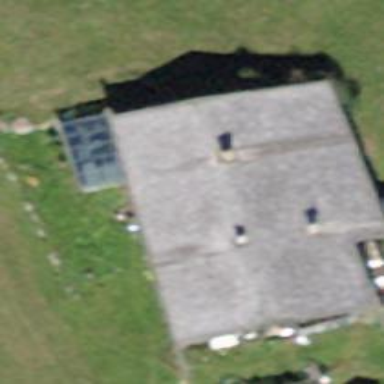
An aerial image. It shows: Building with tiled roof.